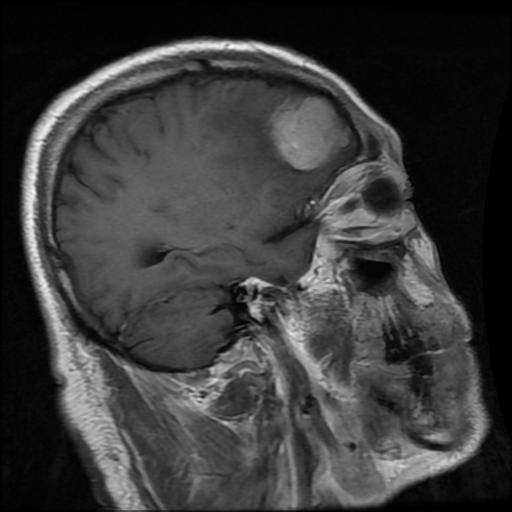
Label: meningioma